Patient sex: M
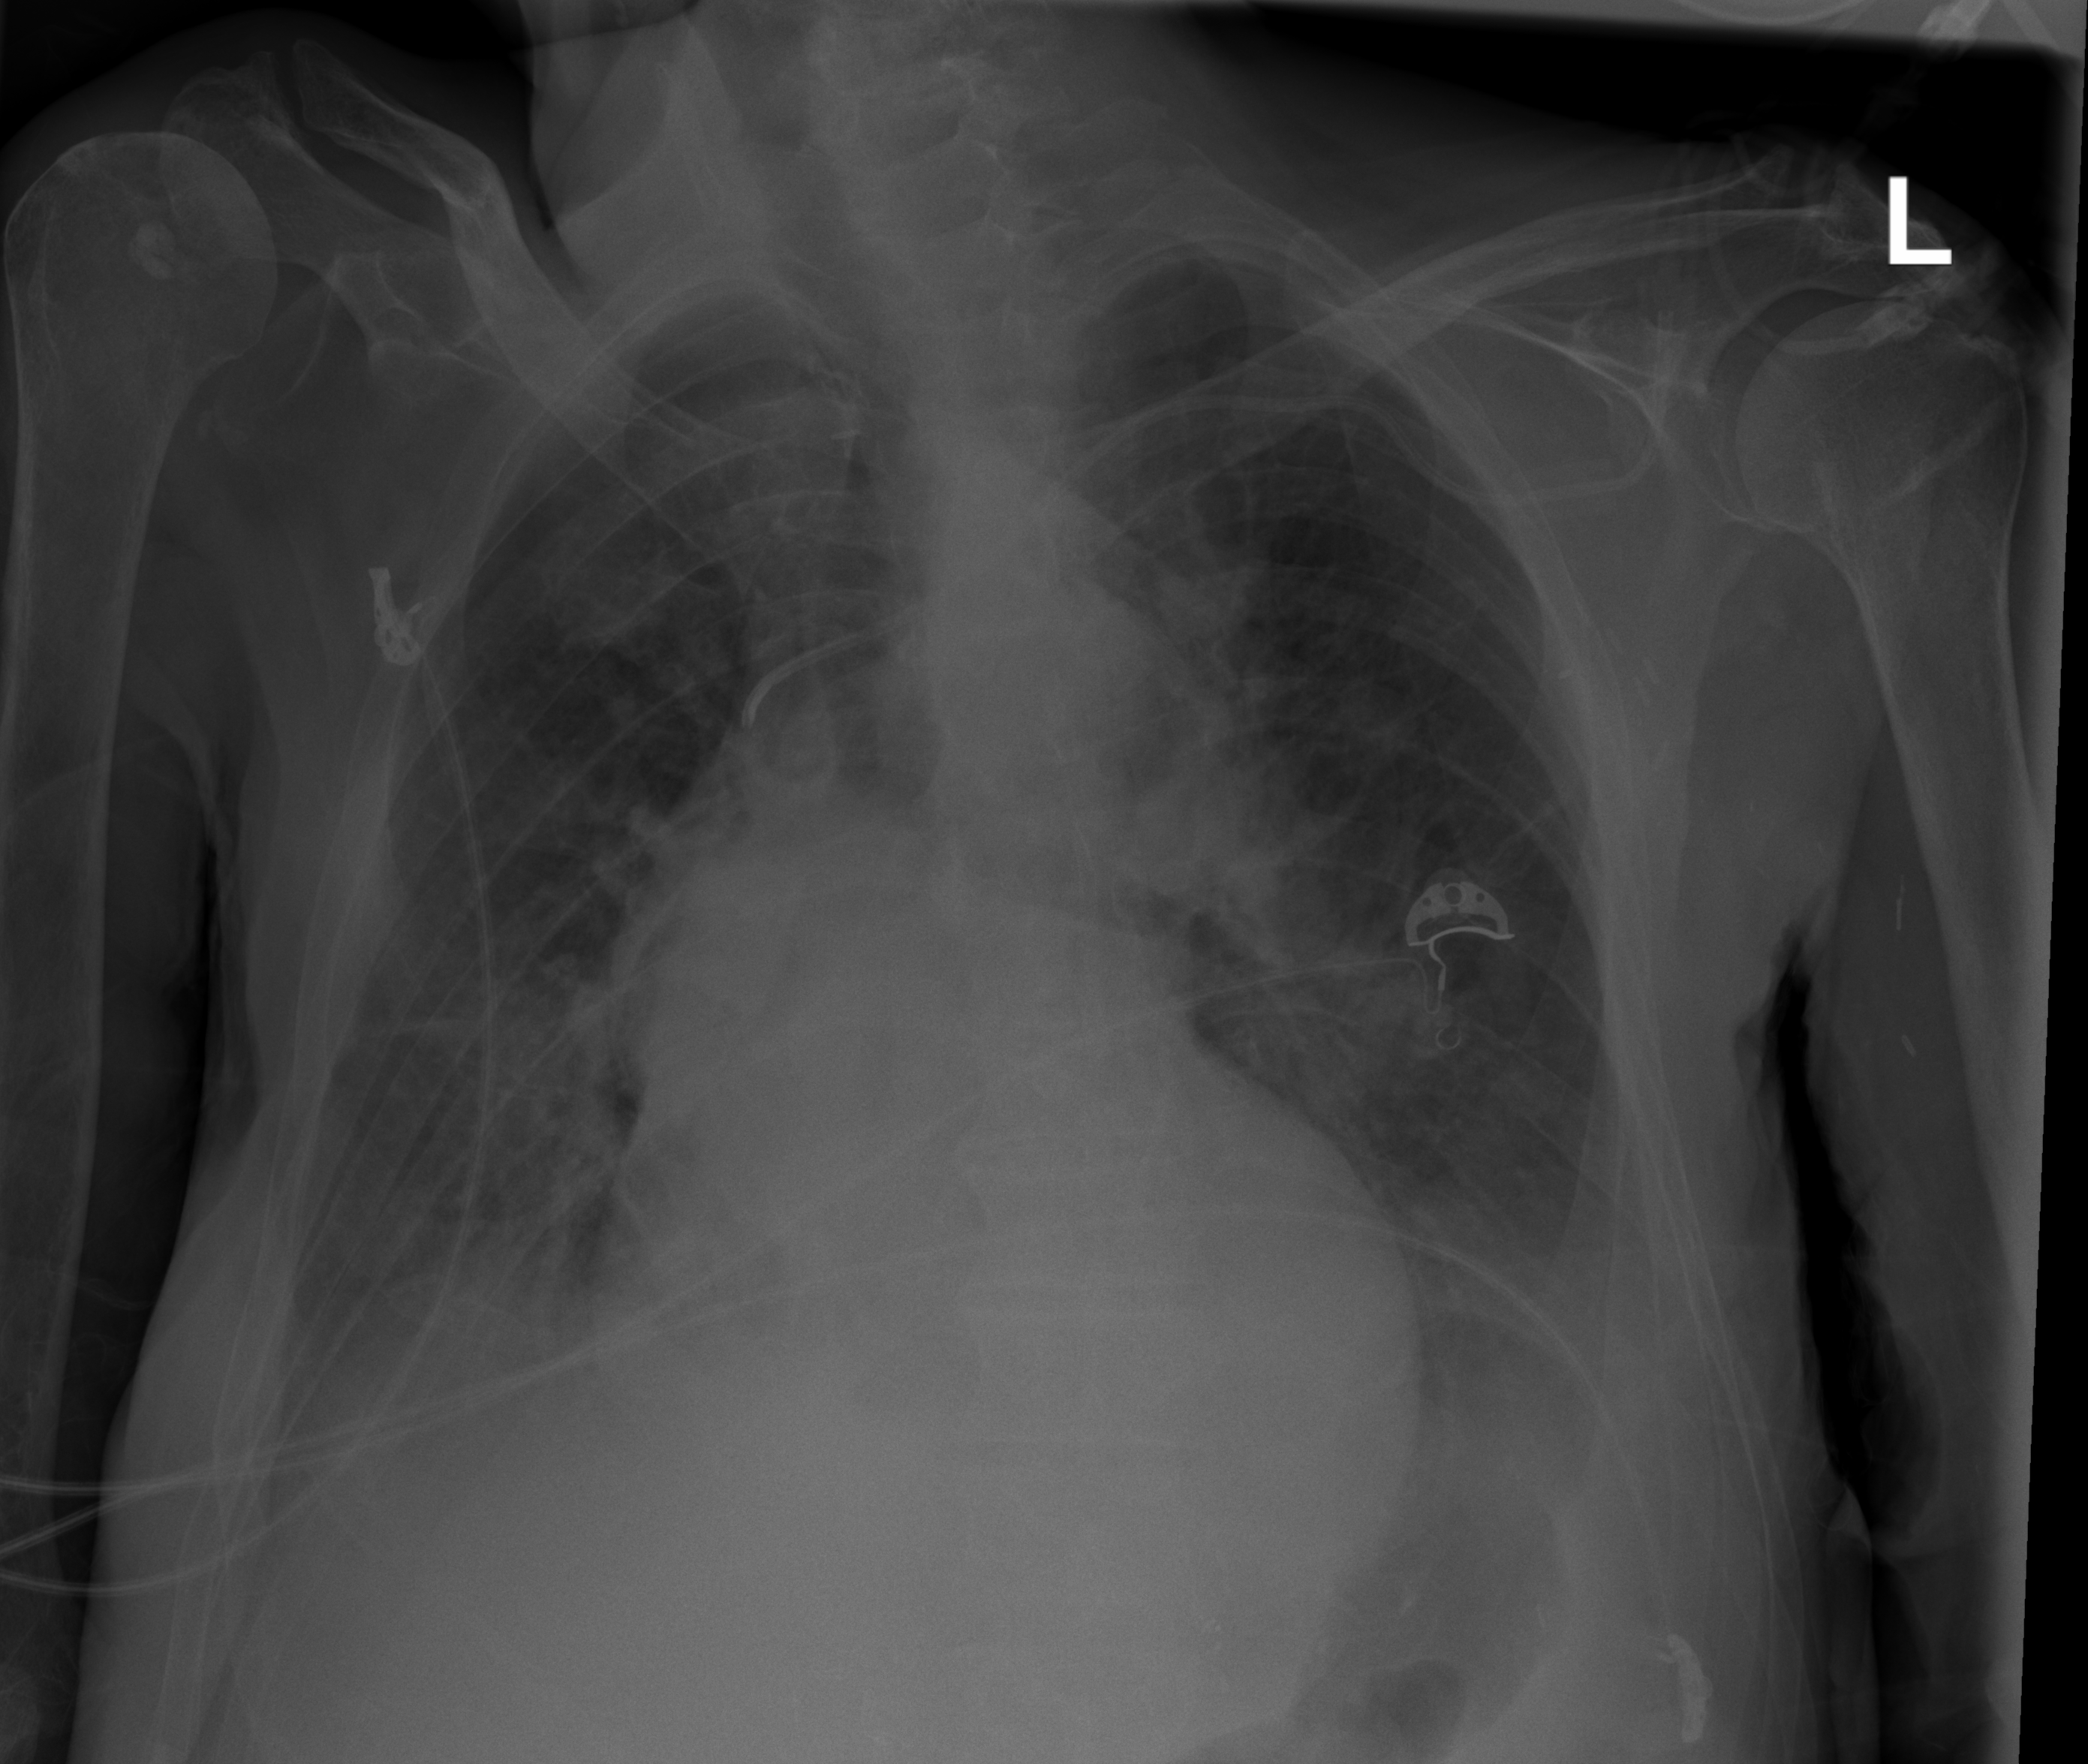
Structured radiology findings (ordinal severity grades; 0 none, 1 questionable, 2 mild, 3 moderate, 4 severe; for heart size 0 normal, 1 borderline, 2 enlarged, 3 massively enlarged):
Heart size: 2
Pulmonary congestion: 2
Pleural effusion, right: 2
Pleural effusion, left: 2
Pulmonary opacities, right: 2
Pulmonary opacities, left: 1
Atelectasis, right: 2
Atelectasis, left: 2